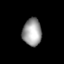
Tissue: lung
Cell type: Endothelial cells
Senescence score: 0.6404
Nuclear area (px): 508
Mean DAPI intensity: 157.663